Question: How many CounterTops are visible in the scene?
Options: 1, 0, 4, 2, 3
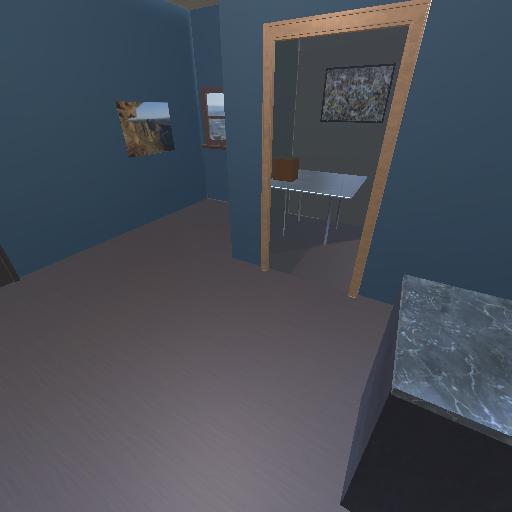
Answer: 1